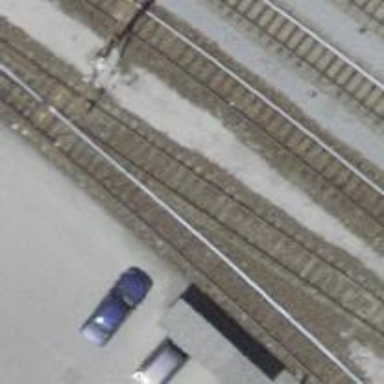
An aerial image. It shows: Railway yard with electrified tracks and single track.